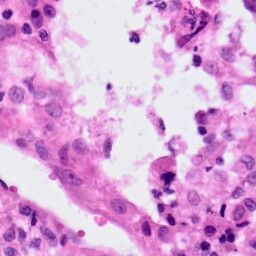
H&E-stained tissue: Lung